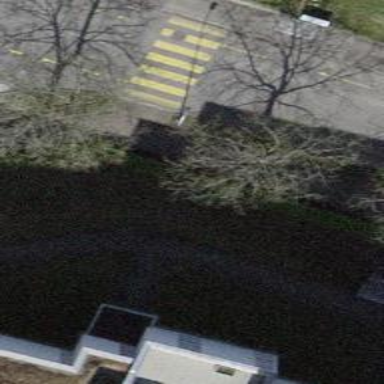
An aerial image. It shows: Sidewalk along the footway.